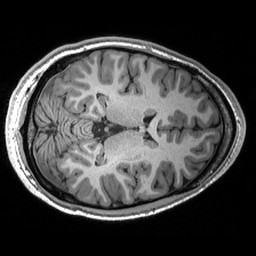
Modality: T1w
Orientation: axial
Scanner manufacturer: siemens
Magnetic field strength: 3 T
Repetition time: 2.53 s
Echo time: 0.00288 s